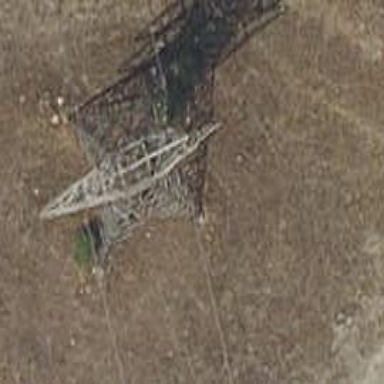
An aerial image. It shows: Power tower.